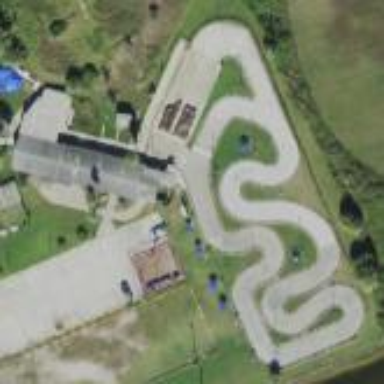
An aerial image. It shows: Karting raceway for sports enthusiasts.